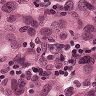
Metastatic tissue present: yes